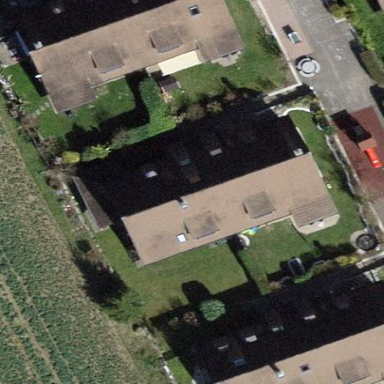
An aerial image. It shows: Building with tile roof.